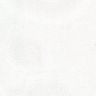
Metastatic tissue present: no